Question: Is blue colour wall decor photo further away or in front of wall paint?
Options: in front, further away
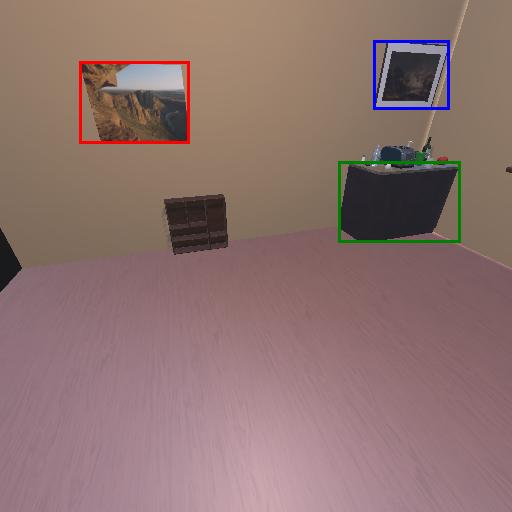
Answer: in front